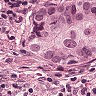
Metastatic tissue present: yes